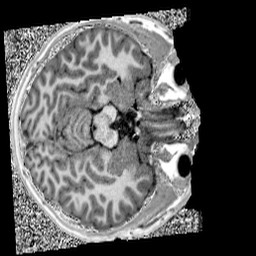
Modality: UNIT1
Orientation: axial
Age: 12
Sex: male
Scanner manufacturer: siemens
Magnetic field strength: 3 T
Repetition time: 4 s
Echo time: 0.00299 s